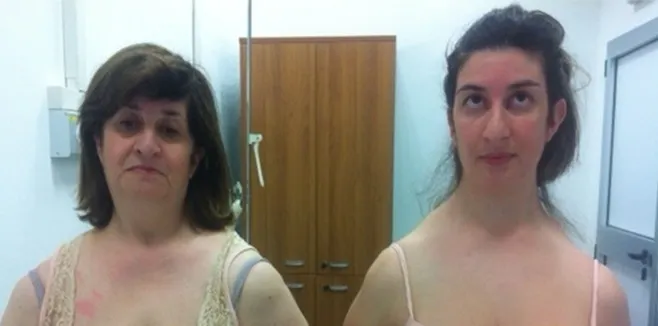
Frontal.
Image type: medical_photograph (other_medical_photograph)